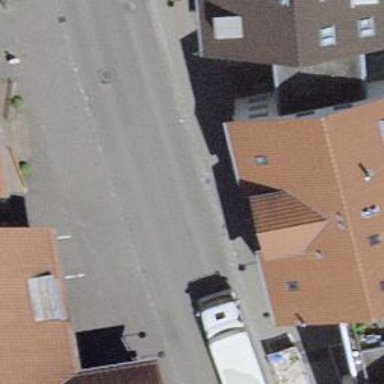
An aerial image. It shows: Road with steps.